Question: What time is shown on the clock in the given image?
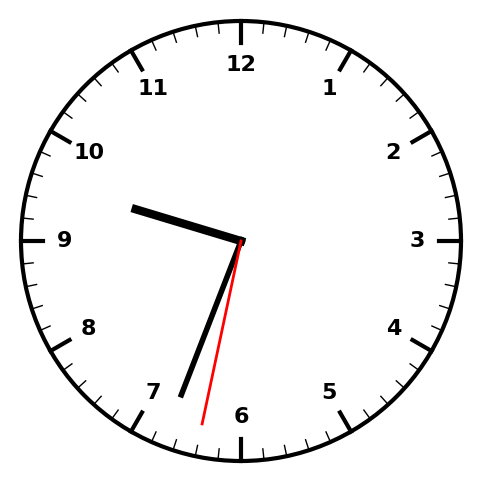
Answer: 09:33:32